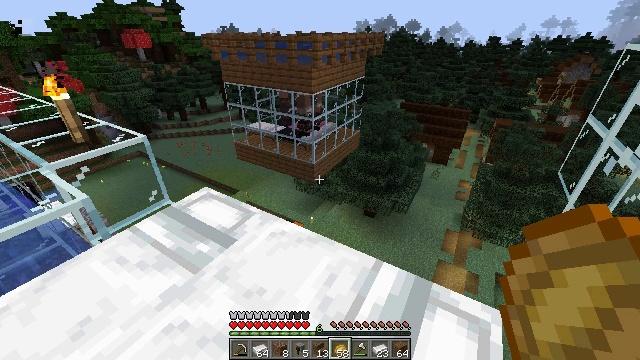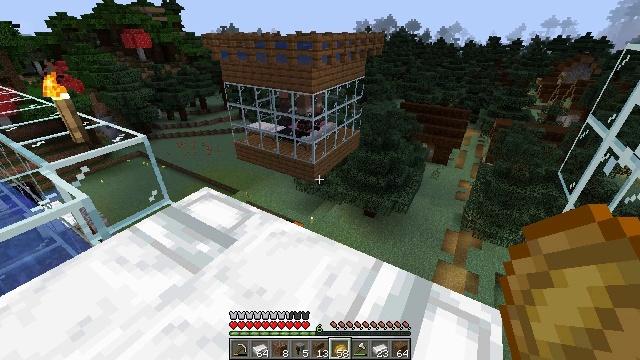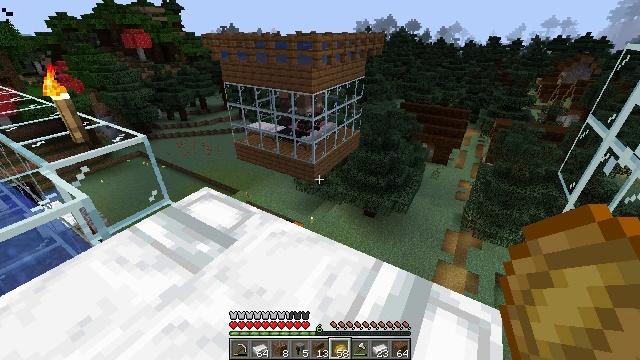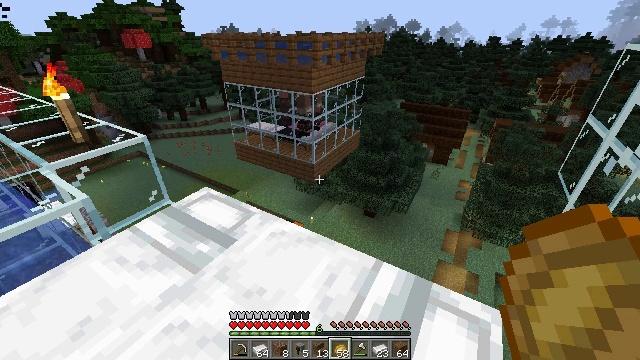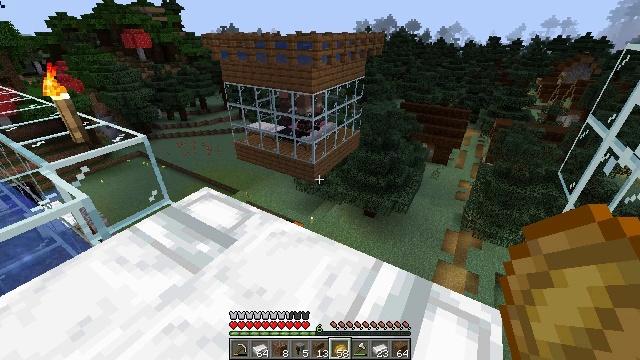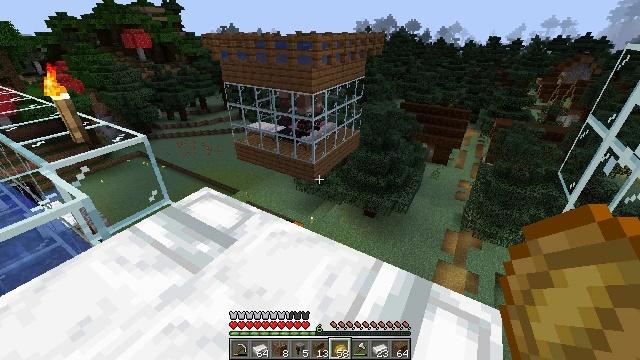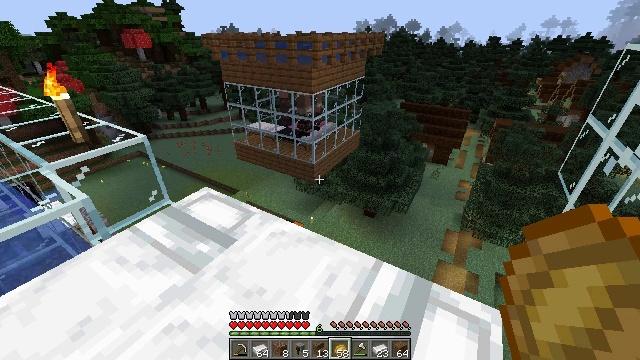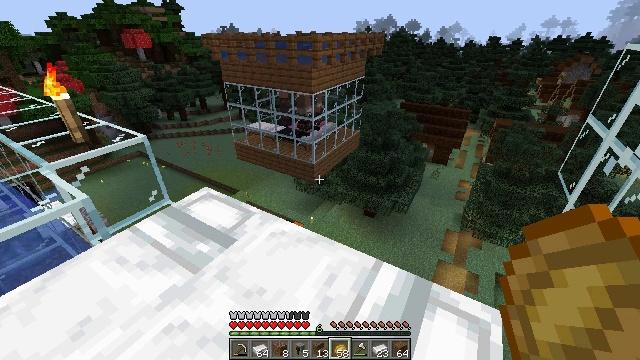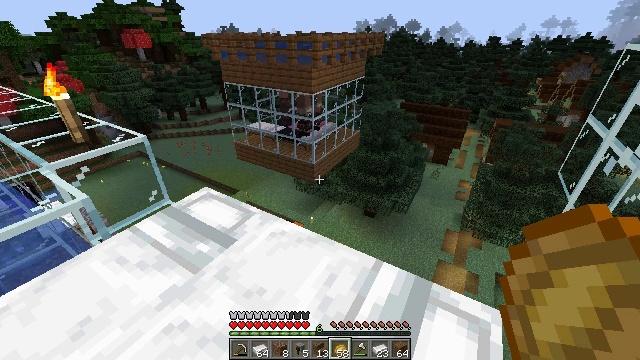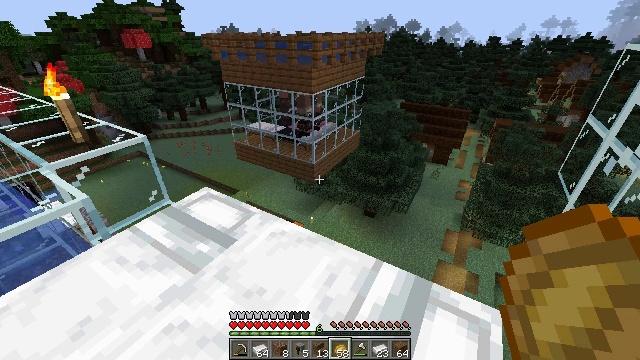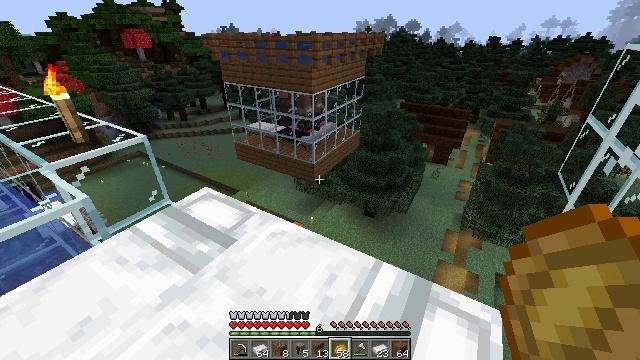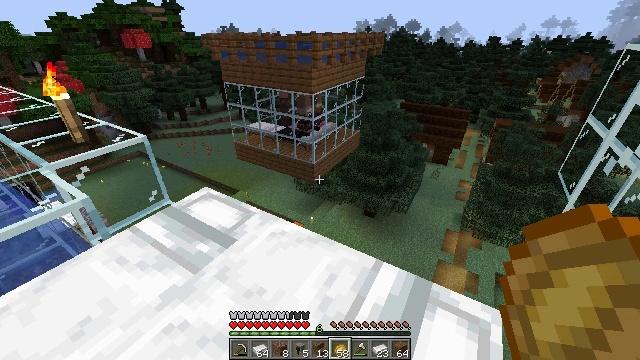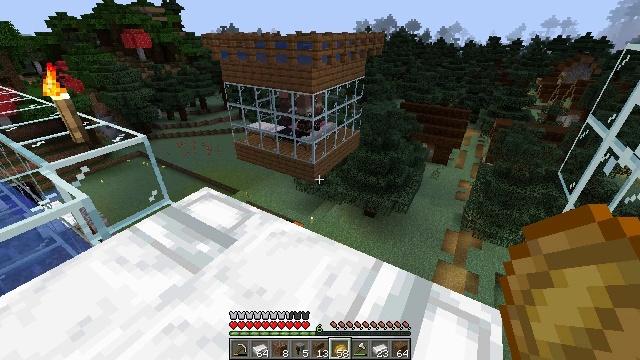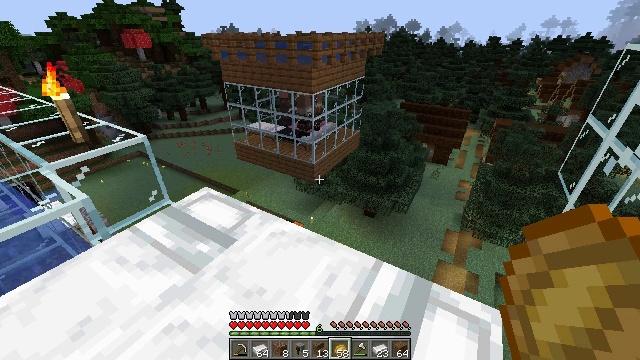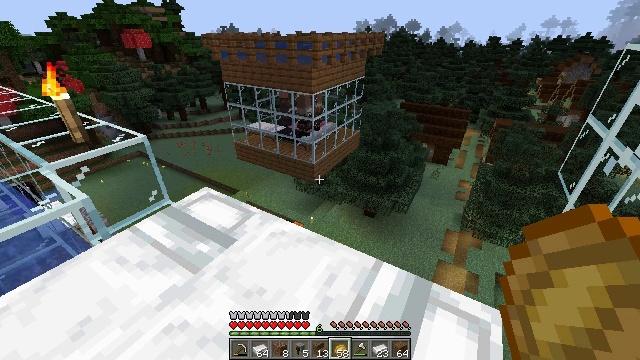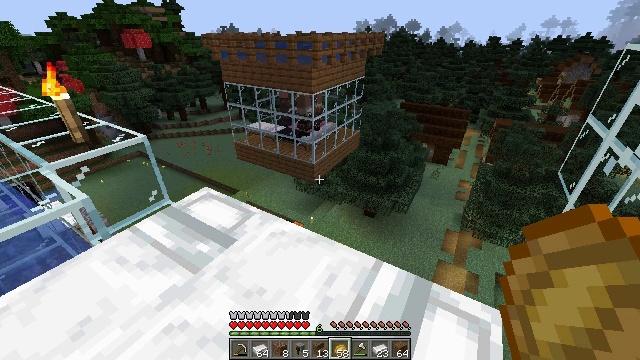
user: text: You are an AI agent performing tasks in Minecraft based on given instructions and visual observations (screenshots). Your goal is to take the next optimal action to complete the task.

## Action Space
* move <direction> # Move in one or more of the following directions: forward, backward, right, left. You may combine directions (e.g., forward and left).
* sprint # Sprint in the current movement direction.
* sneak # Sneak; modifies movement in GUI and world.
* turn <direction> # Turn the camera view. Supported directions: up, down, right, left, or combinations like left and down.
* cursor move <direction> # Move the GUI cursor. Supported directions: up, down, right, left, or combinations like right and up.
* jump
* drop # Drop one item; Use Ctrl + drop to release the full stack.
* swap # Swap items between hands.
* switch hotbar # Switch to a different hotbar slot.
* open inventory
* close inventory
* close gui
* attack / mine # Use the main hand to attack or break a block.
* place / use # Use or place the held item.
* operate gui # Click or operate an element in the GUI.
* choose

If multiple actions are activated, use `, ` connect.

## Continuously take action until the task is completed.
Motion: motion action
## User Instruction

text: Retrieve the smithing table you placed.
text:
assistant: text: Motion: no_op
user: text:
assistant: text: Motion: no_op
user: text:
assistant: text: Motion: no_op
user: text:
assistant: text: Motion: no_op
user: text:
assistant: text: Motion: no_op
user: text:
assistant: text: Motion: no_op
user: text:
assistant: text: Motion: no_op
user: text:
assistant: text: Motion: no_op
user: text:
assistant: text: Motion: no_op
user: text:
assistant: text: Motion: no_op
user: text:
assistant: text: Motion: no_op
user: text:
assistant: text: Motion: no_op
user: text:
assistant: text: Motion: no_op
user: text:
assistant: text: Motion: no_op
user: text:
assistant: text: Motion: no_op
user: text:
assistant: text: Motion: no_op
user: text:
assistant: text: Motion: no_op
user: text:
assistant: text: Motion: no_op
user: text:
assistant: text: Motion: no_op
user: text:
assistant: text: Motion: no_op
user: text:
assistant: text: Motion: no_op
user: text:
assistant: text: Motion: no_op
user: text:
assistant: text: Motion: no_op
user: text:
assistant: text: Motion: no_op
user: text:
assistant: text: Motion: no_op
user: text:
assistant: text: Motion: no_op
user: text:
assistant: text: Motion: no_op
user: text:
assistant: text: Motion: no_op
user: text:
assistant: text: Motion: no_op
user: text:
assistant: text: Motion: no_op